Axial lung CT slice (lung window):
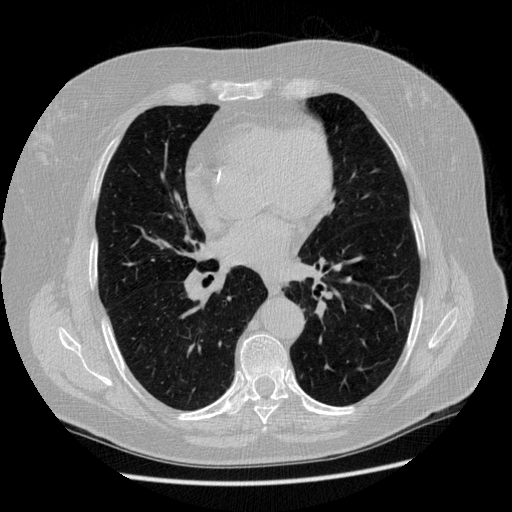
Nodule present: no